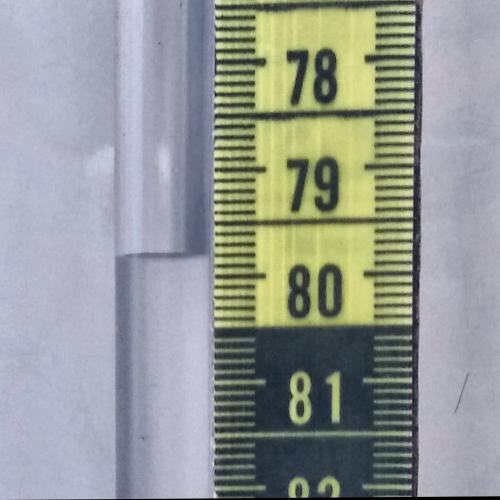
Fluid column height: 79.8 cm